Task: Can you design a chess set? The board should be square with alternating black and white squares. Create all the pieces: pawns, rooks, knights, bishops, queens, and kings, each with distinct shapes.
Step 4813:
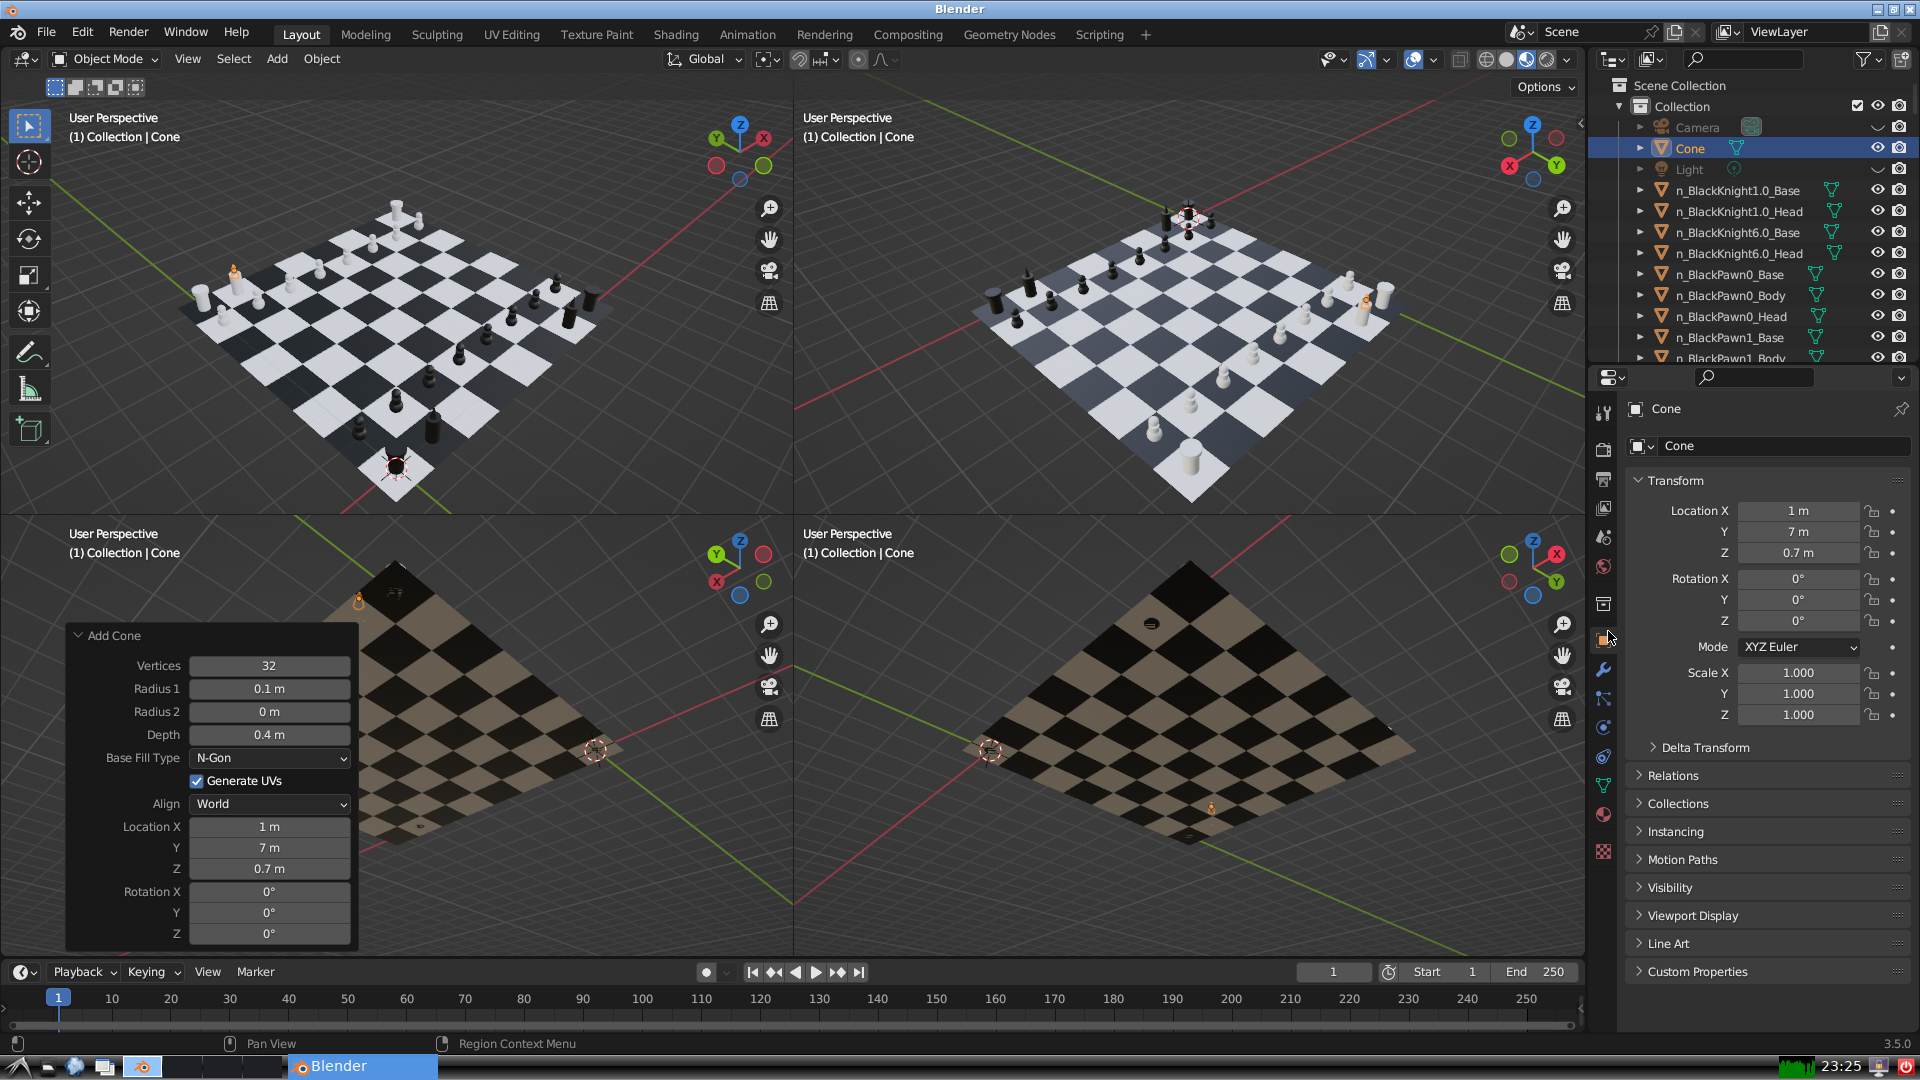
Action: {"mouse_move": [1732, 445]}